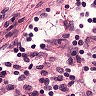
Metastatic tissue present: no